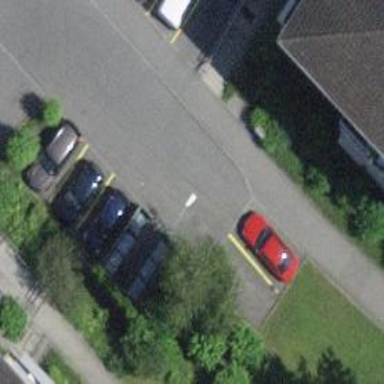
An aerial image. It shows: Kerb serving as barrier.